Question: I am making the Review Cart & Checkout form. IF the user wants to change the quantity I want that if quantity is changed the price of it will be changed automatically. But here I can not update the input quantity under for each loop.similarly can not change anything. how I fix this problem.
Here is my code.
'''
[HttpGet]
public ActionResult Details(int? id)
{
if (id == null)
{
return NotFound();
}
var hi = _db.Spray.Include(c => c.ProductTypes).FirstOrDefault(c => c.Id == id);
ProductVm product = new ProductVm
{
Name = hi.Name,
Id = hi.Id,
Image=hi.Image,
Image1=hi.Image1,
Quantity = hi.Quantity,
Price = hi.Price,
};
if (product == null)
{
return NotFound();
}
return View(product);
}
[HttpPost]
[ActionName("Details")]
public async Task <IActionResult> ProductDetails(ProductVm pb)
{
List<Spray> sprays = new List<Spray>();
//if (id == null)
//{
// return NotFound();
//}
//var yes = _db.Spray.Include(c => c.ProductTypes).FirstOrDefault(c => c.Id == id);
ProductVm product = new ProductVm()
{
Name = pb.Name,
Id = pb.Id,
Image = pb.Image,
Image1=pb.Image1,
Quantity = pb.Quantity,
Price = pb.Price,
};
if (product == null)
{
return NotFound();
}
sprays = HttpContext.Session.Get<List<Spray>>("sprays");
if (sprays == null)
{
sprays = new List<Spray>();
}
sprays.Add(product);
HttpContext.Session.Set("sprays", sprays);
return RedirectToAction(nameof(Index));
}
[HttpGet]
public IActionResult Cart()
{
List<Spray> sprays = HttpContext.Session.Get<List<Spray>>("sprays");
if (sprays == null)
{
sprays = new List<Spray>();
}
return View(sprays);
}
'''
'''
@model List<Spray>
@{
ViewData["Title"] = "Cart";
}
<div class="row">
<div class="col-6">
<table class="table table-bordered">
<thead>
<tr>
<th>Image</th>
<th>Name</th>
<th>Quantity</th>
<th>Price</th>
<th>Quantity Update</th>
<th>Color</th>
<th></th>
</tr>
</thead>
<tbody>
@foreach (var item in Model)
{
<tr>
<td>
<img src="~/@item.Image" width="200px" height="150px" />
</td>
<td>@item.Name</td>
<td>@item.Quantity</td>
<td>@item.Price</td>
@*<td> <input type="number" asp-for="@item.Quantity" min="0" max="1000" /></td>*@
<td>
<input type="number" asp-for="@item.Quantity" min="0" max="1000" />
</td>
<td>@(item.Price * item.Quantity)</td>
@*<td>@item.ProductTypes.ProductName</td>*@
<td>@item.ProductColor</td>
<td>
<a asp-area="Customer" asp-action="Remove" asp-controller="LaptopShow" asp-route-id="@item.Id" class="btn btn-danger">
<i class="fas fa-trash"></i>
</a>
</td>
</tr>
}
</tbody>
</table>
</div>
<div class="col-6">
<div>
<a asp-action="Index" asp-controller="SprayShow" class="btn btn-primary">Back To Home</a>
</div>
<div class="text-right">
<h3>Total Amount</h3>
<h3>Grand Total : @Model.Sum(c => c.Price * c.Quantity)</h3>
<a asp-area="Customer" asp-action="Checkout" asp-controller="Order2" class="btn btn-info">Process To CheckOut</a>
</div>
</div>
</div>
<h1>This is free trial</h1>
<script src="./src/bootstrap-input-spinner.js"></script>
<script>
$("input[type='number']").inputSpinner()
</script>
'''
here is my output
I am beginner, Please anyone help.

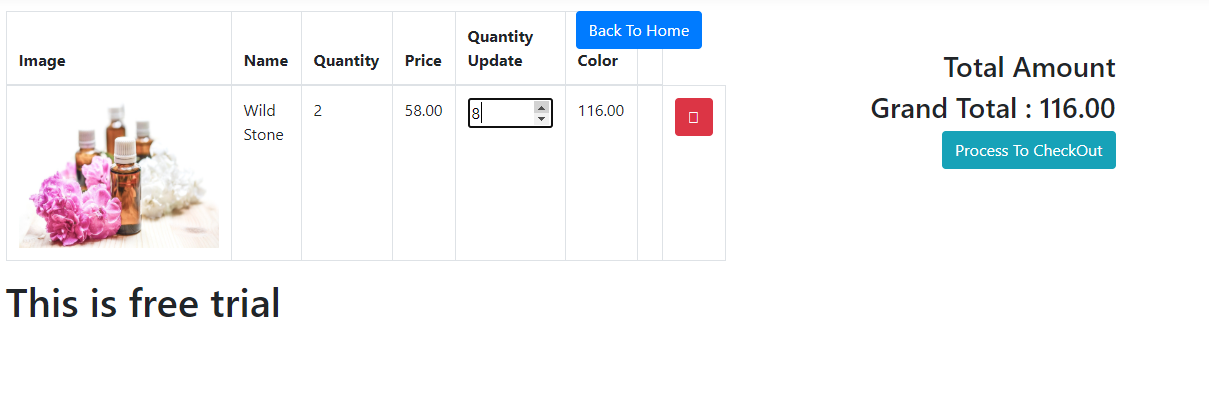
Answer: You could attach an JQuery change event for the Quantity Update input control, then, when you change the quantity value, in its change event, you could get the new quantity value and update the Total.
Sample code as below:
'''
[HttpGet]
public ActionResult Details(int? id)
{
ProductVm product = new ProductVm()
{
Name = "Wild black Stone",
Id = 1001,
Image = "images/Image1.jpg",
Quantity = 2,
Price = 68.00,
};
ProductVm product2 = new ProductVm()
{
Name = "Wild red Stone",
Id = 1002,
Image = "images/Image1.jpg",
Quantity = 3,
Price = 58.00,
};
List<ProductVm> vmlist = new List<ProductVm>();
vmlist.Add(product);
vmlist.Add(product2);
return View(vmlist);
}
'''
Code in the View:
'''
@model List<MVCSample.Models.ProductVm>
@{
ViewData["Title"] = "Details";
Layout = "~/Views/Shared/_Layout.cshtml";
}
<div>
<div class="row">
<div class="col-6">
<table class="table table-bordered">
<thead>
<tr>
<th>Image</th>
<th>Name</th>
<th>Quantity</th>
<th>Price</th>
<th>Quantity Update</th>
<th>Total</th>
<th></th>
</tr>
</thead>
<tbody>
@foreach (var item in Model)
{
<tr>
<td>
<img src="~/@item.Image" width="200px" height="150px" />
</td>
<td>@item.Name</td>
<td>@item.Quantity</td>
<td>@item.Price</td>
<td>
<input type="number" asp-for="@item.Quantity" min="0" max="1000" />
</td>
<td>@(item.Price * item.Quantity)</td>
<td>
<a asp-area="Customer" asp-action="Remove" asp-controller="LaptopShow" asp-route-id="@item.Id" class="btn btn-danger">
<i class="fas fa-trash"></i>
</a>
</td>
</tr>
}
</tbody>
</table>
</div>
<div class="col-6">
<div>
<a asp-action="Index" asp-controller="SprayShow" class="btn btn-primary">Back To Home</a>
</div>
<div class="text-right">
<h3>Total Amount</h3>
<h3>Grand Total : @Model.Sum(c => c.Price * c.Quantity)</h3>
<a asp-area="Customer" asp-action="Checkout" asp-controller="Order2" class="btn btn-info">Process To CheckOut</a>
</div>
</div>
</div>
</div>
<div>
@Html.ActionLink("Edit", "Edit", new { /* id = Model.PrimaryKey */ }) |
<a asp-action="Index">Back to List</a>
</div>
'''
JQuery code:
'''
<script src="~/lib/jquery/dist/jquery.min.js"></script>
<script>
$(function () {
$("input[name='item.Quantity']").change(function () {
//get the new quantity
var newquantity = parseInt($(this).val());
//update the original quantity value
$(this).closest("tr").find("td")[2].innerHTML = newquantity;
//get the price
var price = parseFloat($(this).closest("tr").find("td")[3].innerHTML);
//calculate the total
$(this).closest("tr").find("td")[5].innerHTML = newquantity * price;
//calcule the Grand Total
var grandtotal = 0;
$("tbody").find("tr").each(function (index, item) {
var value = parseFloat($(item).find("td")[5].innerHTML);
grandtotal += value;
});
$(".text-right h3:last").html("Grand Total : " + grandtotal.toString());
});
});
</script>
'''
Note: In the above sample code, I'm finding the element by the index (Zero based), Please check the columns number and change it based on your table.
Then, the screenshot as below:
<URL>
Finally, when click the "Process To CheckOut" button, you could also use JQuery method to loop through the table and find the related value, then use Ajax method to submit the data to the action method (You could check my reply in <URL>.